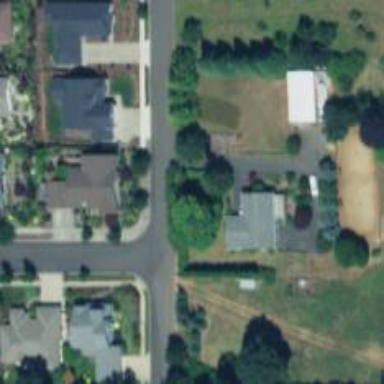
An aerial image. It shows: Residential road with sidewalk on the left.